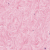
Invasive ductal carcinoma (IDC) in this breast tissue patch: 0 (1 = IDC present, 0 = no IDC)